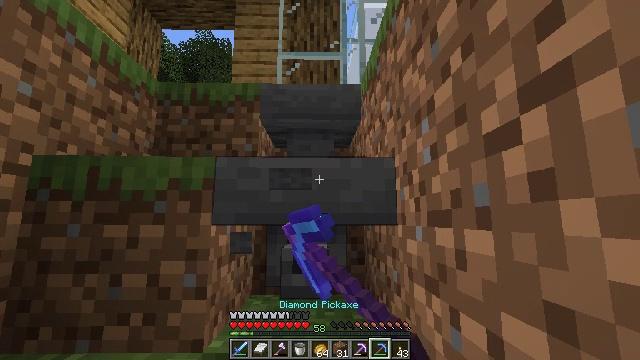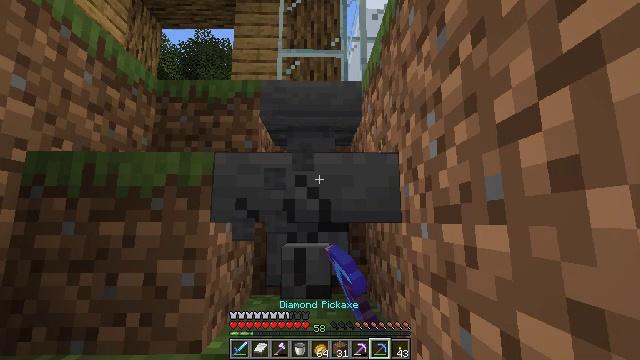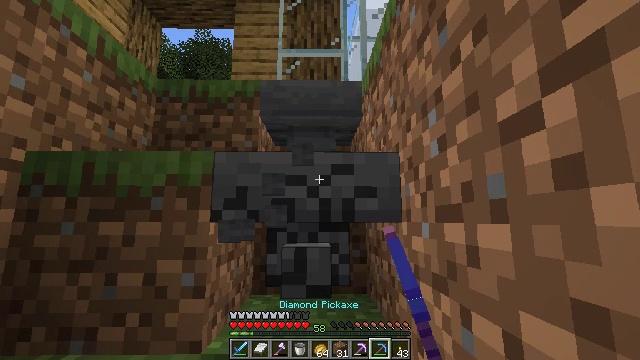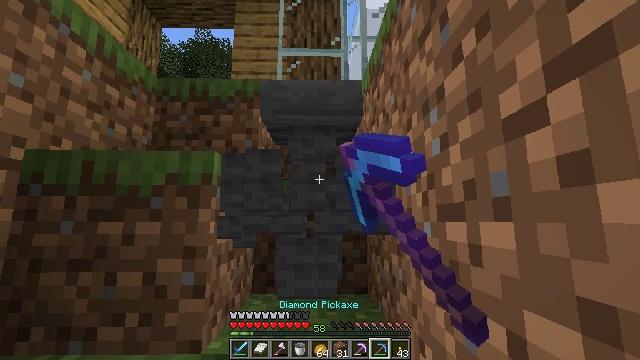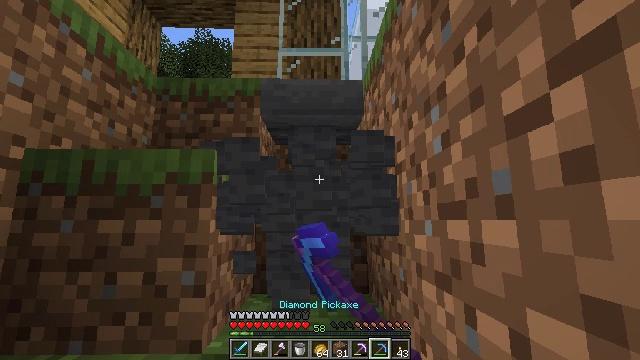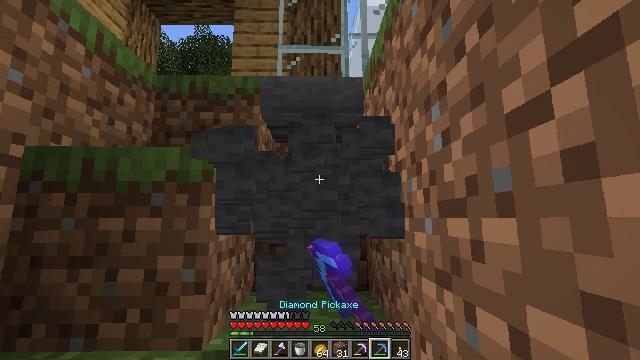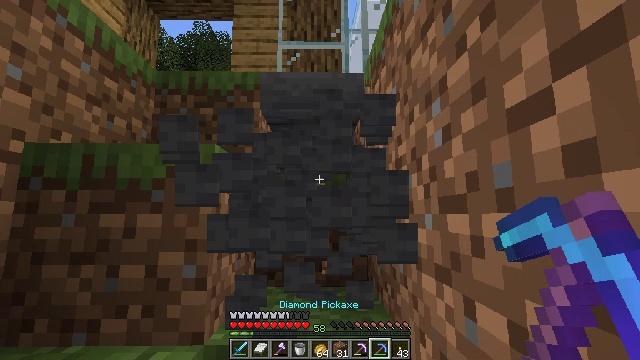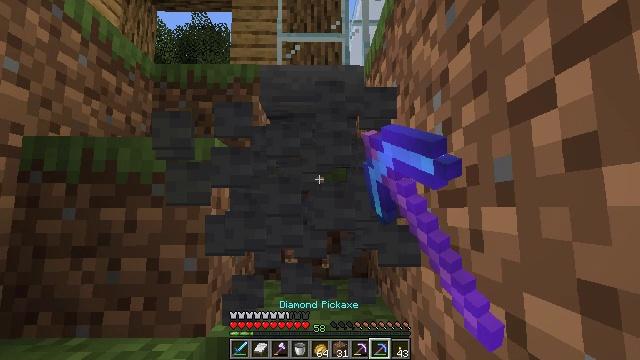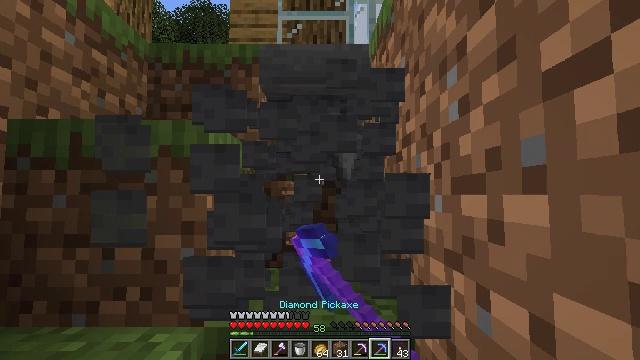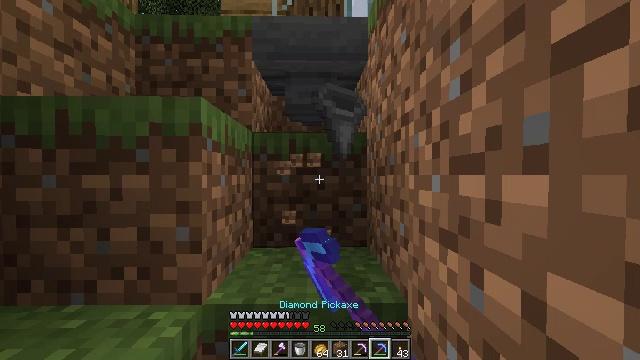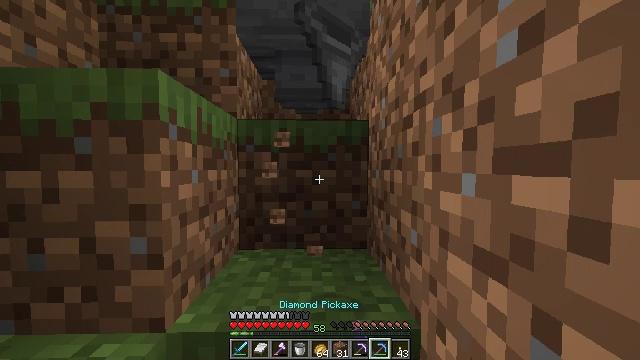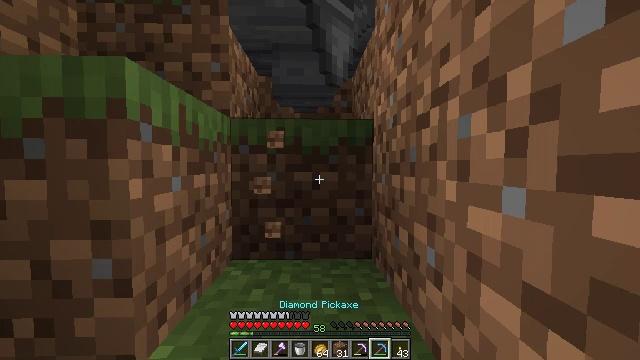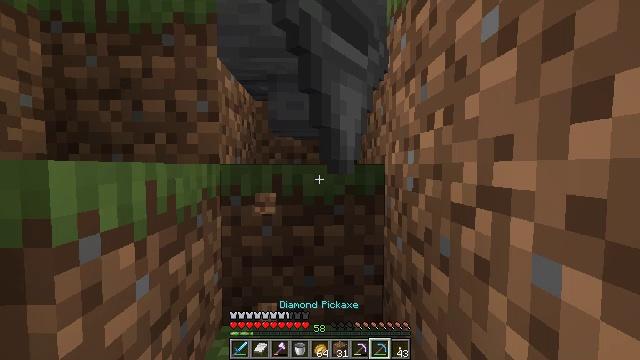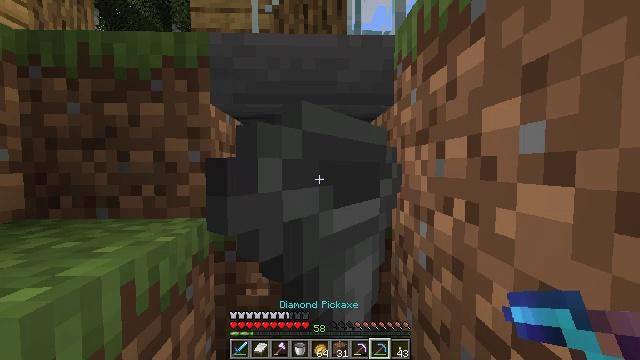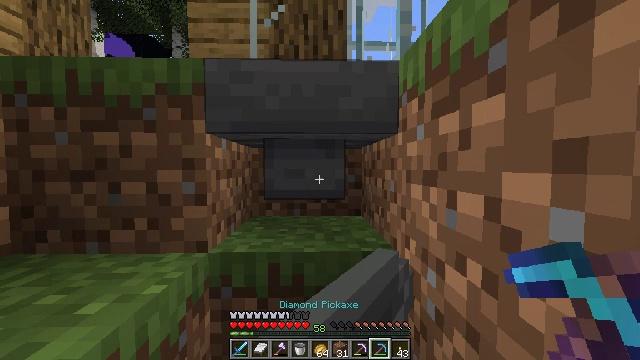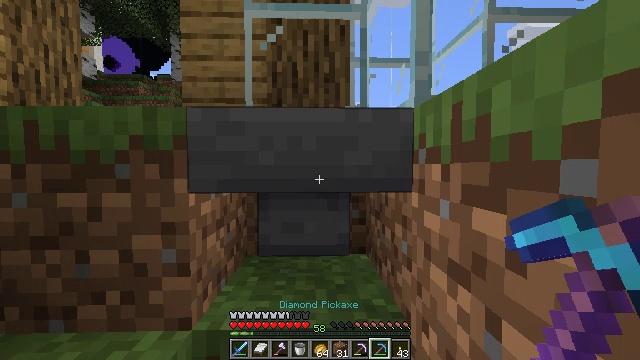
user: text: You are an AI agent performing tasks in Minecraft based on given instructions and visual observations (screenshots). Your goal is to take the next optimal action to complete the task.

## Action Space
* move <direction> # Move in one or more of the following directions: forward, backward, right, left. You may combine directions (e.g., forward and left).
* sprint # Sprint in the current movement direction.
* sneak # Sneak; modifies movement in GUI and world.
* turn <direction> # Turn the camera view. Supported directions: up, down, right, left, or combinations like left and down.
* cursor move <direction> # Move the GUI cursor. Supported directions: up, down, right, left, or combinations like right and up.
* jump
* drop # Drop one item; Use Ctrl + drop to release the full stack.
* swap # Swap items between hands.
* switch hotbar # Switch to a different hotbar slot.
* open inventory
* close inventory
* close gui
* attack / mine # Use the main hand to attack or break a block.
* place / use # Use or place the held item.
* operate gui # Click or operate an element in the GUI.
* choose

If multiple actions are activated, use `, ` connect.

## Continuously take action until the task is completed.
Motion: motion action
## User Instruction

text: Get the hopper into inventory.
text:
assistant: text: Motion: attack / mine
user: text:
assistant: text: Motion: attack / mine
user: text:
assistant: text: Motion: attack / mine
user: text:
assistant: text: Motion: attack / mine
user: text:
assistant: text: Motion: attack / mine
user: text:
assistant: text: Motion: attack / mine
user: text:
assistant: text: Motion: turn down, attack / mine
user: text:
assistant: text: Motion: move forward, turn down, attack / mine
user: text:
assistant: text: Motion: move forward, turn down
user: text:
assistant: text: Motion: move forward, turn down
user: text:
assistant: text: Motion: move forward
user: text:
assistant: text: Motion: move forward, jump
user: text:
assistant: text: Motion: move forward, jump
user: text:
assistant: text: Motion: move forward, jump
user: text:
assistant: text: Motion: move forward, jump
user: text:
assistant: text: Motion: move forward
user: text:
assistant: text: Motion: move forward
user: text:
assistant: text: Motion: turn down, attack / mine
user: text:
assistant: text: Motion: attack / mine
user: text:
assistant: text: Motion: attack / mine
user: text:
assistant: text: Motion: attack / mine
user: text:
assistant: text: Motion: attack / mine
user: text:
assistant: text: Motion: attack / mine
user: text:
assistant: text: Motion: attack / mine
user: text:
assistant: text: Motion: attack / mine
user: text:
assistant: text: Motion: attack / mine
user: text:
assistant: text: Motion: attack / mine
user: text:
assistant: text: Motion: attack / mine